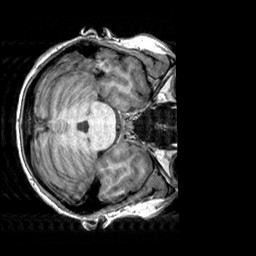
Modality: T1w
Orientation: axial
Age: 24
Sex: female
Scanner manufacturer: siemens
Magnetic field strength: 3 T
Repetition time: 2.3 s
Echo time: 0.00303 s